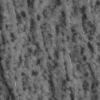
Label: not_dusty